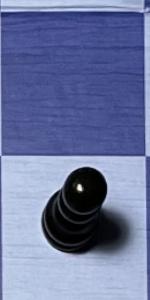
Label: Pawn_Black